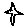
Label: star